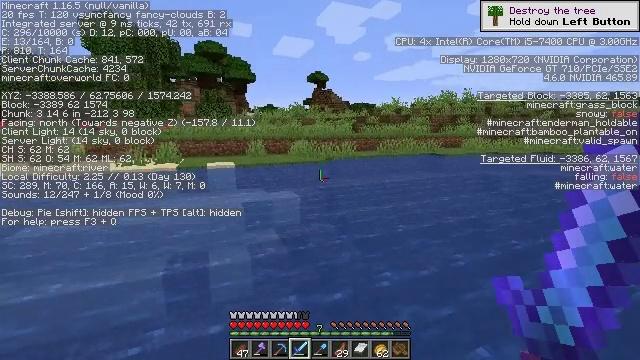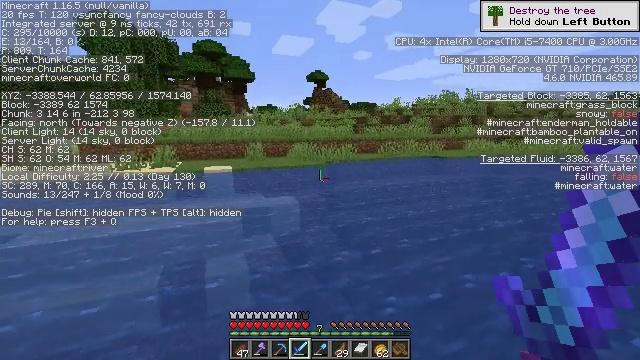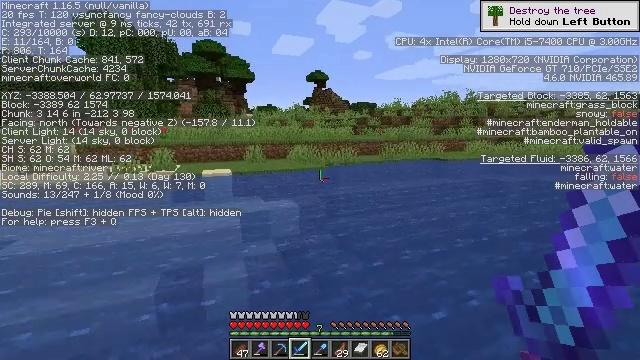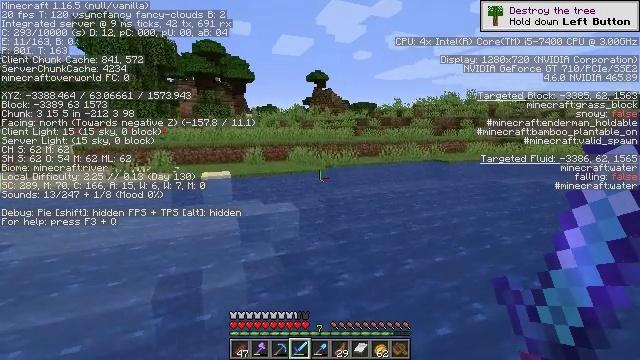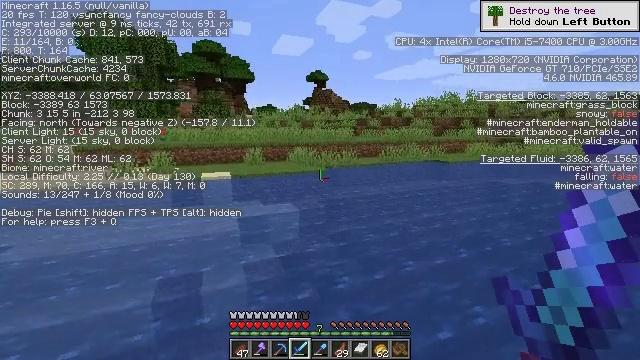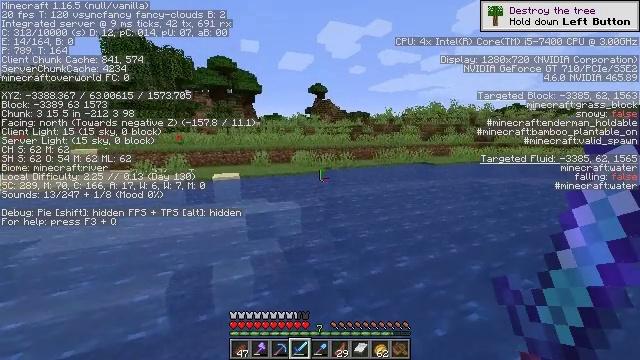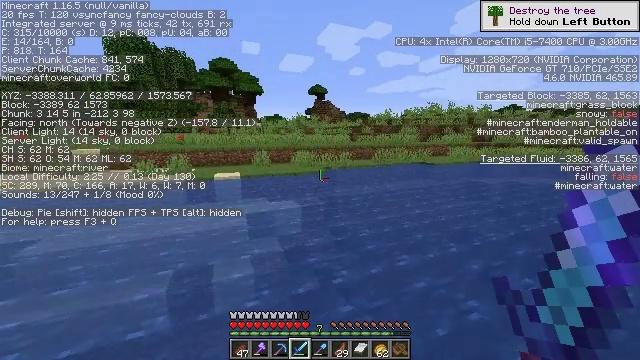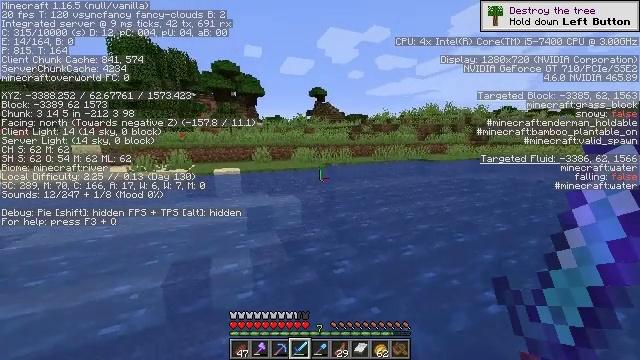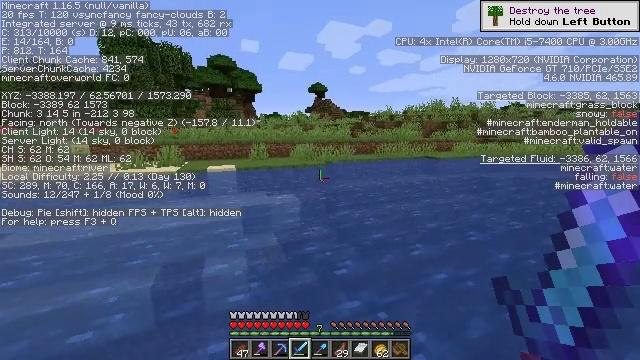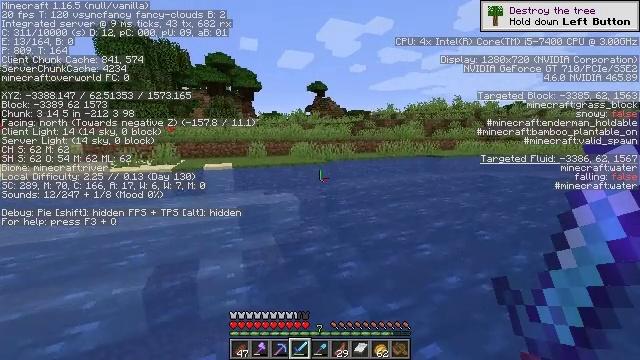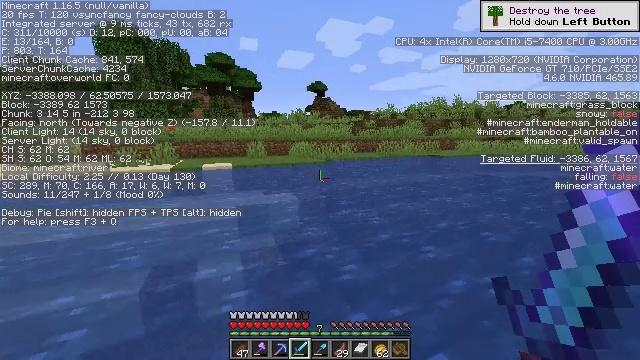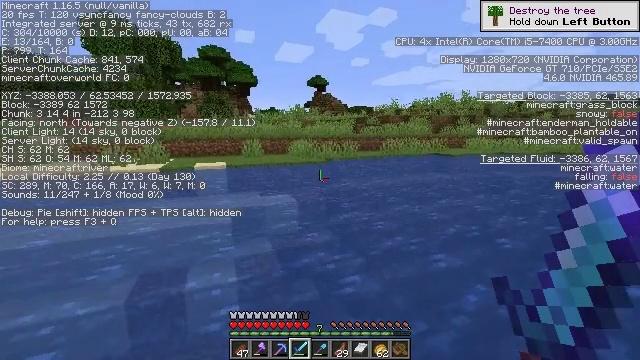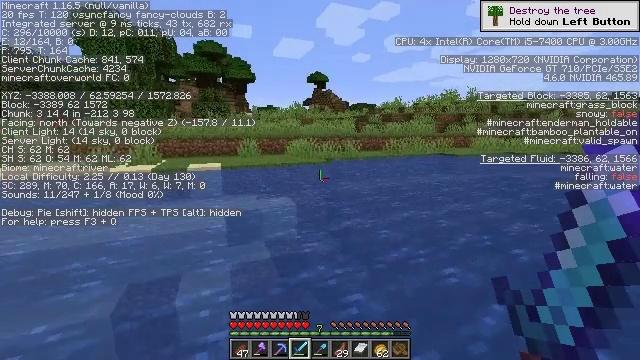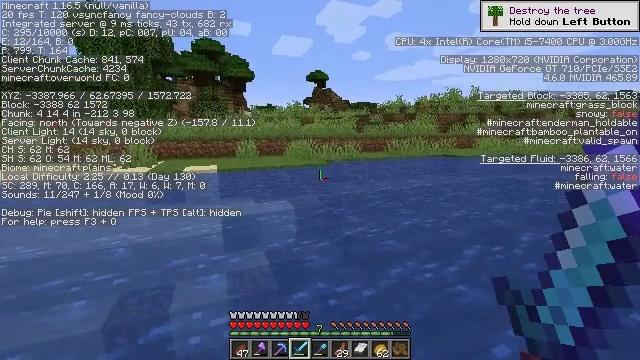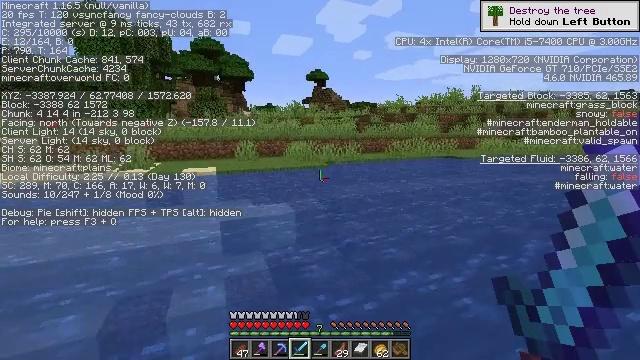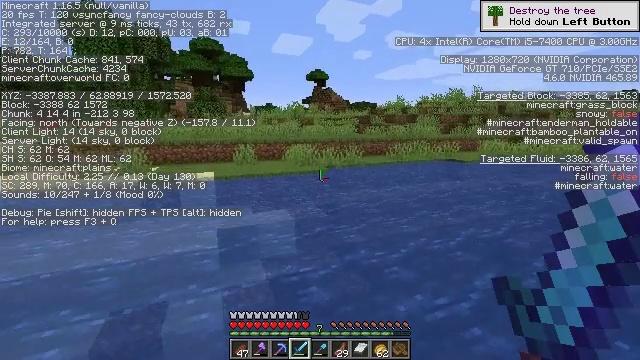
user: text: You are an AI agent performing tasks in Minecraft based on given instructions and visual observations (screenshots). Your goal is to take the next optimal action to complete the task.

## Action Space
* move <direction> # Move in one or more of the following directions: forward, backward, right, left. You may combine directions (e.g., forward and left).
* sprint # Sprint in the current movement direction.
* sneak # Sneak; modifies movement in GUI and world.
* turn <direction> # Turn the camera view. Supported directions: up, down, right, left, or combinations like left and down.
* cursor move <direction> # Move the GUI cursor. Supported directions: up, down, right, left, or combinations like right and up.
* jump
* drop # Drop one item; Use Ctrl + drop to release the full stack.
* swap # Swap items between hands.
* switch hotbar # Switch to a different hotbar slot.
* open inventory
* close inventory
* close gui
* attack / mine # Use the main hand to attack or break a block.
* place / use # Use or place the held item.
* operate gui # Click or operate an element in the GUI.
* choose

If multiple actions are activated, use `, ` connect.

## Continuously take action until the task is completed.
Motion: motion action
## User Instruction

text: Kill the sheep.
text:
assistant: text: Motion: move forward, sprint, jump
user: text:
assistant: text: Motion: move forward, sprint, jump
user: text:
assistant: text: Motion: move forward, sprint, jump
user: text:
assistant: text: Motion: move forward, sprint, jump
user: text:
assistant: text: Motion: move forward, sprint, jump
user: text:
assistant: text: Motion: move forward, sprint, jump
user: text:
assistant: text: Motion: move forward, sprint, jump
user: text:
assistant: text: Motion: move forward, sprint, jump
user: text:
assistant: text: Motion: move forward, sprint, jump
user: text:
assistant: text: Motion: move forward, sprint, jump
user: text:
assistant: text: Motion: move forward, sprint, jump
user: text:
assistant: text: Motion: move forward, sprint, jump
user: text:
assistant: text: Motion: move forward, sprint, jump
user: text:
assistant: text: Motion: move forward, sprint, jump
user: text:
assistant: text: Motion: move forward, sprint, jump
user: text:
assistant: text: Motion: move forward, sprint, jump
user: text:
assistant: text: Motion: move forward, sprint, jump
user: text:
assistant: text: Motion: move forward, sprint, jump
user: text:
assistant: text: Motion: move forward, sprint, jump
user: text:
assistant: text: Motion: move forward, sprint, jump
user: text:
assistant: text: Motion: move forward, sprint, jump
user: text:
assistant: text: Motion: move forward, sprint, jump
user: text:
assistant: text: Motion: move forward, sprint, jump
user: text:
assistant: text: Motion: move forward, sprint, jump
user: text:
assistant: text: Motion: move forward, sprint, turn left, jump
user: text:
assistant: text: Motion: move forward, sprint, turn left and up, jump
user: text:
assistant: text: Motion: move forward, sprint, turn left, jump
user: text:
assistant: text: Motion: move forward, sprint, jump
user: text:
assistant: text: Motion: move forward, sprint, jump
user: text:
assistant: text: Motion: move forward, sprint, jump